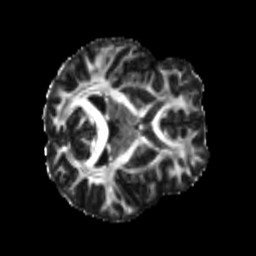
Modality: FA
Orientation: axial
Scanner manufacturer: siemens
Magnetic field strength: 3 T
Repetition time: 4 s
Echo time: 0.0594 s